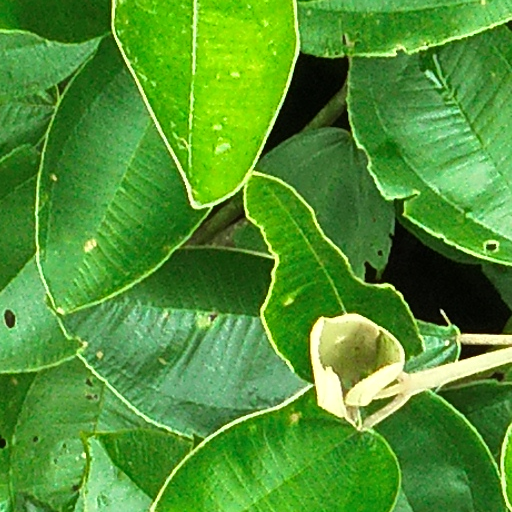
Species: Miconia argentea
GBIF accepted scientific name: Miconia argentea
Crown area (m\u00b2): 40.845